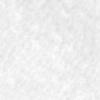
Label: no_change